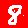
Digit: 8